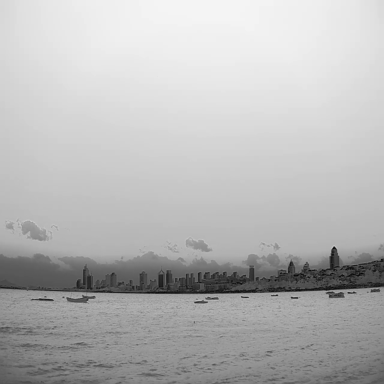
There are eight bulk_carriers in the infrared image.